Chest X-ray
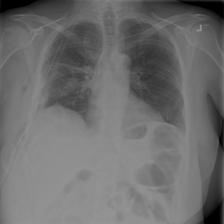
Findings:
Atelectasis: negative
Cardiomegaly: negative
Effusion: negative
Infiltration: negative
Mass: negative
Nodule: negative
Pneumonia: negative
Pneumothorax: positive
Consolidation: negative
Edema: negative
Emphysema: positive
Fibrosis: negative
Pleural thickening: negative
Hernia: negative